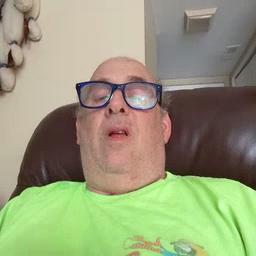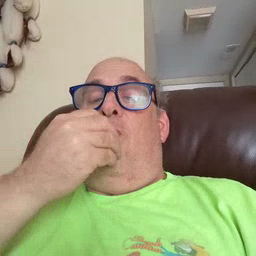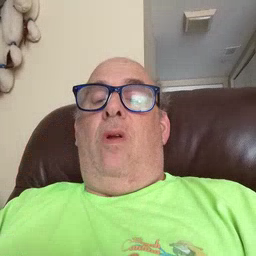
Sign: food